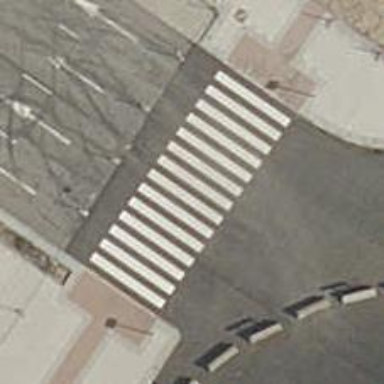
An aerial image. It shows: Uncontrolled zebra crossing on the road.